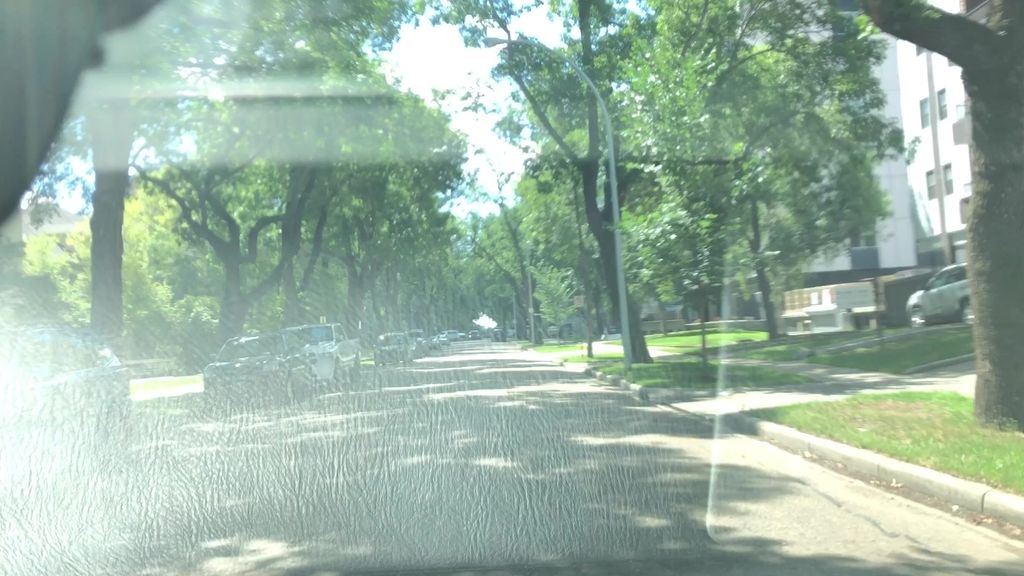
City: edmonton